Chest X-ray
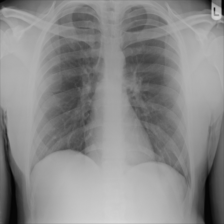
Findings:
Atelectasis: negative
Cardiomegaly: negative
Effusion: negative
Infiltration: negative
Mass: negative
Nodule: negative
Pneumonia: negative
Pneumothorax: negative
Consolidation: negative
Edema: negative
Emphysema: negative
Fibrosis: negative
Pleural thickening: negative
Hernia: negative